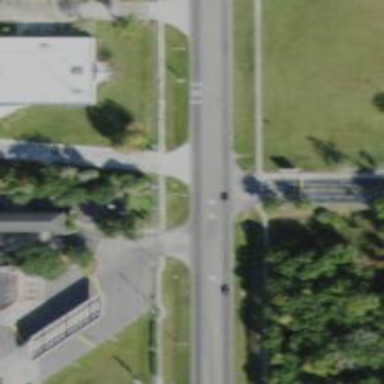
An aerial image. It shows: Left sidewalk along asphalt tertiary road.